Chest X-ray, PA view. Patient: 35 years old, sex M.
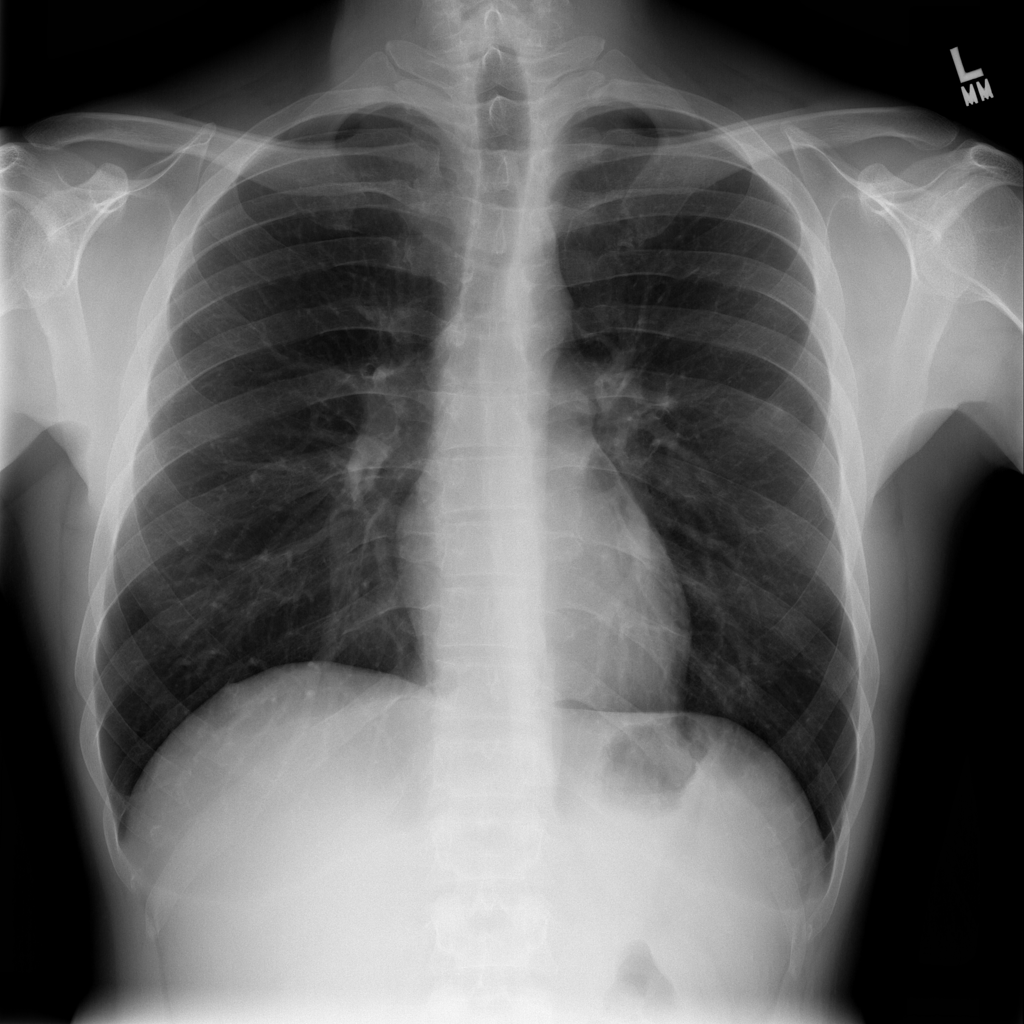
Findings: No Finding